Question: Using the 'message-box' fn, I can display a modal dialog.
I know this is annoying and not always a good user experience. Flymake's use of the 'message-box' to warn when a flymake check has failed, seems a good example of that.
But put the user experience issue aside for the purposes of this question. Assume that I am sensible enough to use message-box responsibly.
How can I format the text displayed by the message box? The simplest case is, how can I tell message box to display multiple lines of text. If I have a longish message, it results in a very wide message box. (Another UI problem exhibited in the Flymake usage).
See here for an example. this code:
'''
(message-box (concat "You need to get an "api key".<NL>"
"Then, set it in your .emacs with the appropriate statement."))
'''
results in this UI:

I'd like a newline in place of the '<NL>'. I tried using '
' and '
' and '
', none of those worked. I also tried '0D' and '0A'.
Even better than simple line breaks, I'd like to be able to format the text. Italic, bold, or whatever. Are there options? Nothing is mentioned in the doc on this.
I looked in the source to try to figure this out but could not find message2, which is called by message-box, and I'm not sure I'd learn anything anyway by just looking at source.
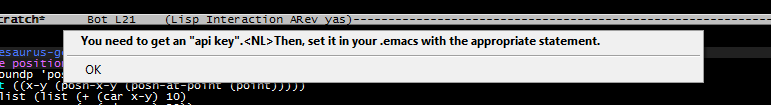
Answer: Use '
'. That does the trick:
'''
(message-box (concat "You need to get an "api key".
"
"Then, set it in your .emacs with the appropriate statement."))
'''